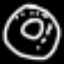
Label: donut